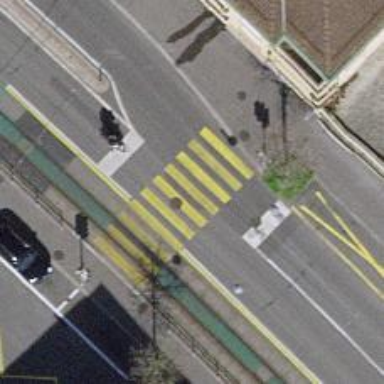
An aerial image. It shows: Crossing equipped with traffic signals. It is zebra crossing.